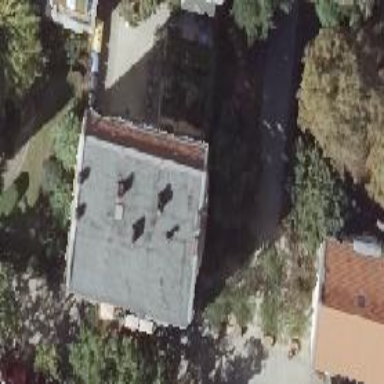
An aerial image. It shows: Residential building.